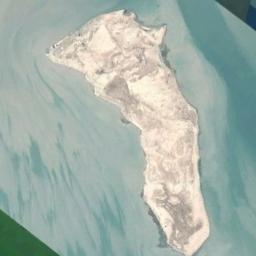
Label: island